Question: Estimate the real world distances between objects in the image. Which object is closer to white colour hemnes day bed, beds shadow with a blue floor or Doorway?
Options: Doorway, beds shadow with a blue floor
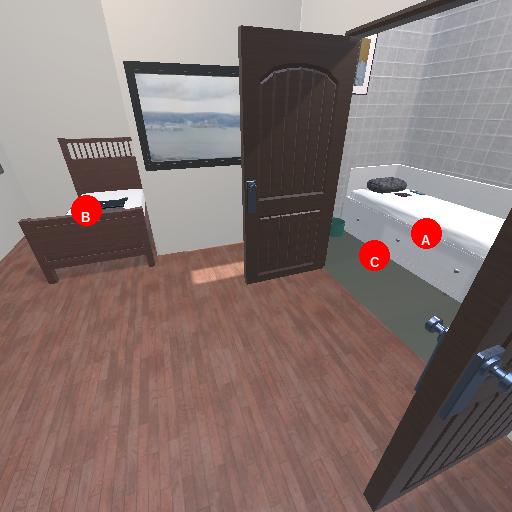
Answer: Doorway